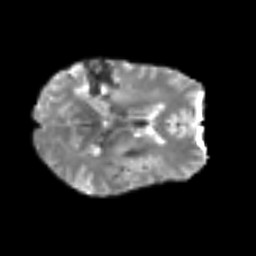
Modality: T2w
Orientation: axial
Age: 68
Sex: female
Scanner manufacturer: siemens
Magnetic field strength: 3 T
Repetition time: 6.1 s
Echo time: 0.101 s